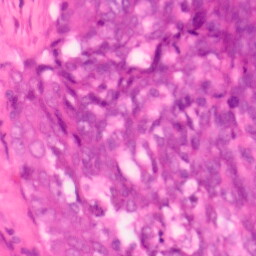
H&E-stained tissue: Colon